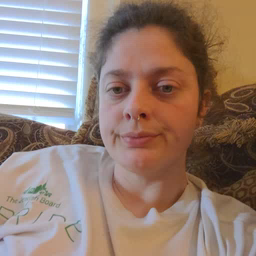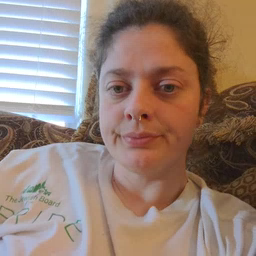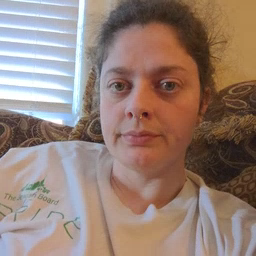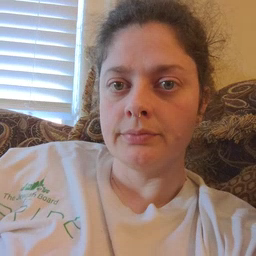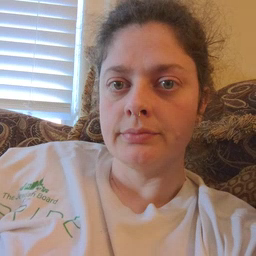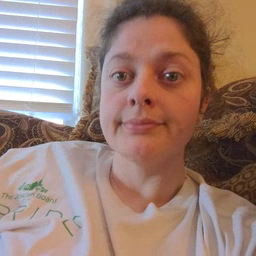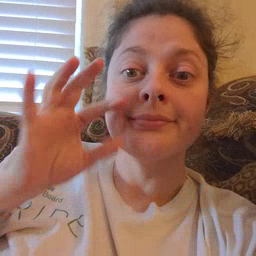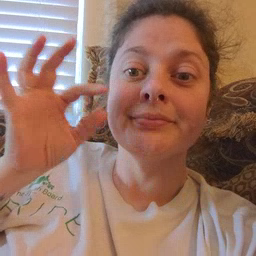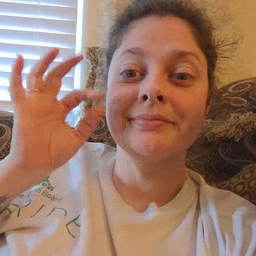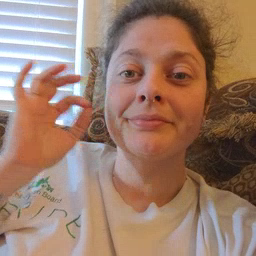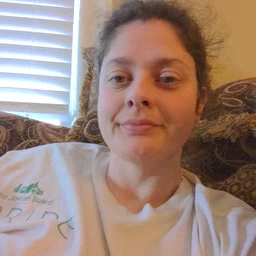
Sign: cat